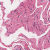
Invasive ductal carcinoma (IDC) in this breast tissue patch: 0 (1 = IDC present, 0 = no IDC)